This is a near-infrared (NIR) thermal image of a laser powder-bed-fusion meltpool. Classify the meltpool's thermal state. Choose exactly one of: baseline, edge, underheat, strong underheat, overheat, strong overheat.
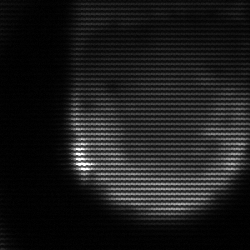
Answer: edge